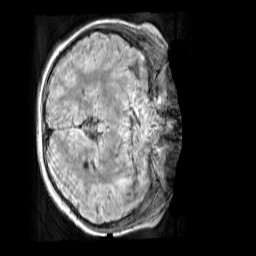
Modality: FLAIR
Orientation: axial
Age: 11
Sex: male
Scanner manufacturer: siemens
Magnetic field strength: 3 T
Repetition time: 5 s
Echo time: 0.388 s